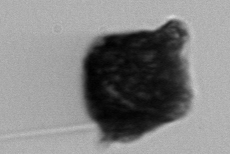
Label: Gonyaulax